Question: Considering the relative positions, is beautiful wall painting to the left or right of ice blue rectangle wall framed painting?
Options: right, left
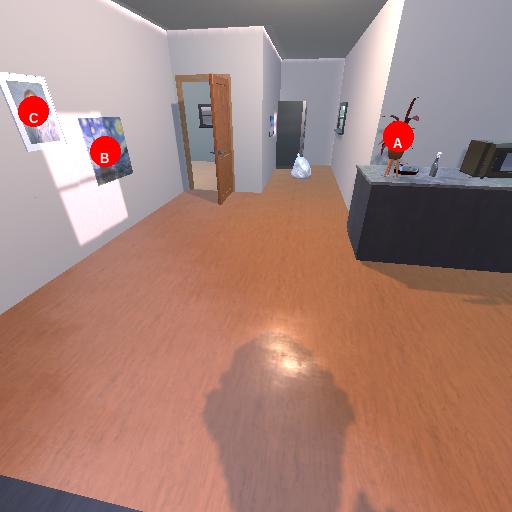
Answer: right